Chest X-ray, PA view. Patient: 66 years old, sex M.
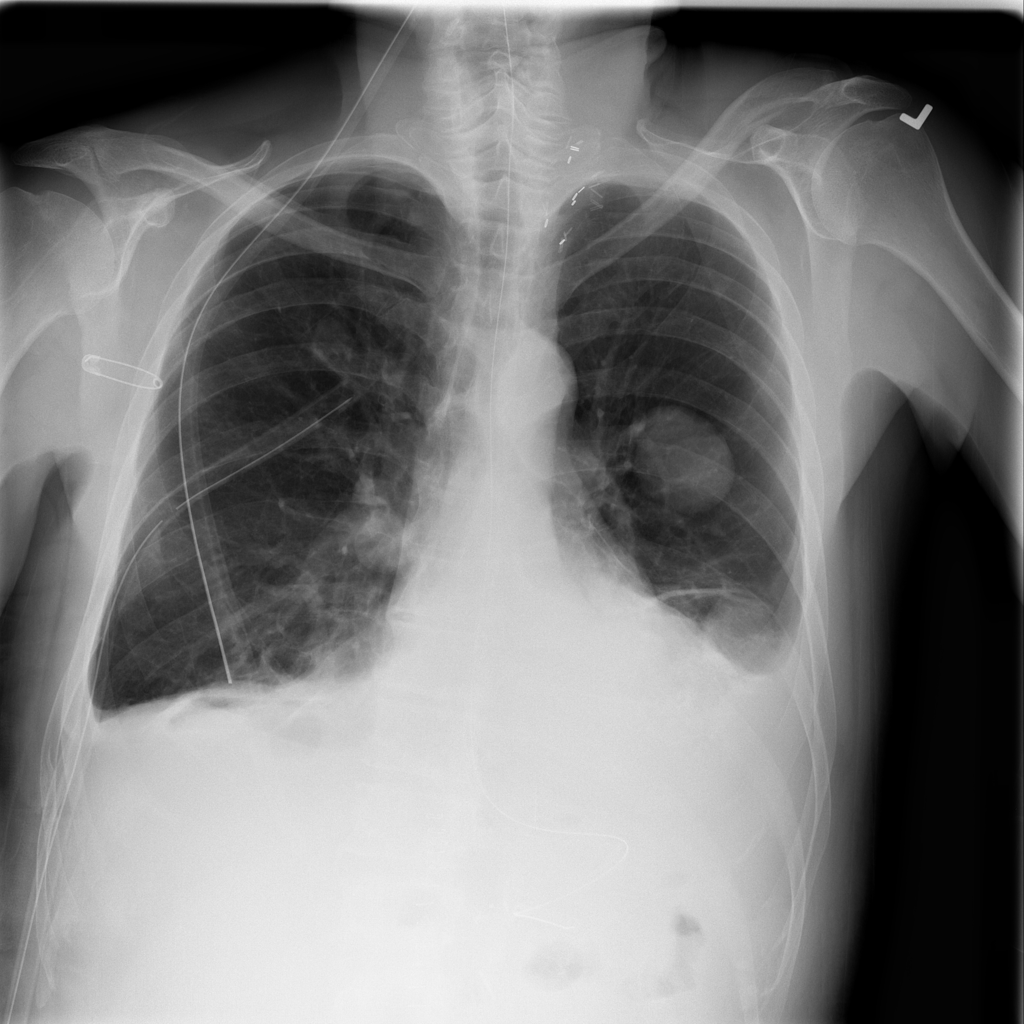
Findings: Effusion, Mass